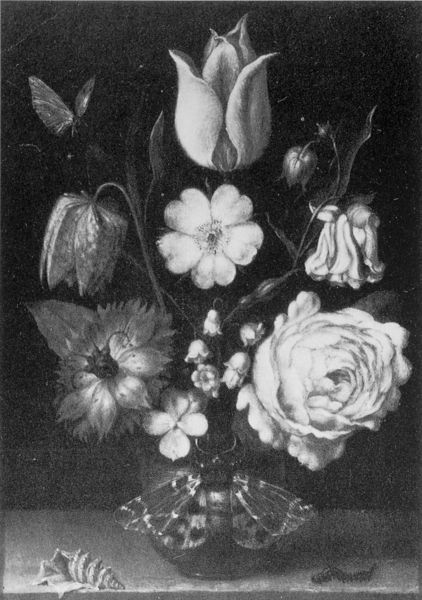
Titel: Vase mit Blumen
Künstler: Jacques de Gheyn II
Institution: Unbekannt
Schlagwörter: blätter, dunkel, flügel, gemälde, schatten, weiß, blume, blumen, glas, grau, hell, licht, schwarz, tisch, blüte, blüten, rose, rosen, malerei, muster, barock, stehen, tot, holland, halme, zweige, boden, blatt, pflanzen, stilleben, stillleben, vase, blumenvase, halm, bank, farblos, krieg, tulpen, aufrecht, floral, strauss, fliege, blumenstrauss, foto, photographie, stiel, tulpe, verblüht, stiele, vanitas, memento mori, nature morte, vergänglichkeit, hängen, zweig, mohn, stengel, blanc, noir, schwarzweiß, insekten, nelke, schmetterling, welk, photo, hagebutte, knospe, knospen, vergänglich, verwelken, schwart, muschel, insekt, schmetterlinge, schnecke, käfer, narzisse, nelken, admiral, flamand, maiglöckchen, fleurs, gravure, mort, ombre, raupe, nature, peinture, schneckenhaus, nachtfalter, falter, motte, schneeglöckchen, fleur, glocken, munich, glockenblume, tristesse, dessin, symétrie, bouquet, schecke, narzissen, schachbrettblume, blumenblüten, blütenköpfe, coquillage, decrepitude, distinction, fluginsekt, frülingsstrauß, insecte, kokon, melancolie, noirs, schachbretttulpe, stiefmütterchen, stillisiert, tulipe, tulpern, vanite, verpuppung, table, anemone, papillon, pensée, noir blanc, morte, lys, papillons, oeillet, schlechte reproduktion, seemuschel, noir et blanch, variétés de fleurs, insectes, désespoir, pivoine, vase schmetterling, anemome, muguet, ancolie, chenille, fané, fanee, memento moris, coleoptère, jkjk, oeuillet, clochettes, clochette